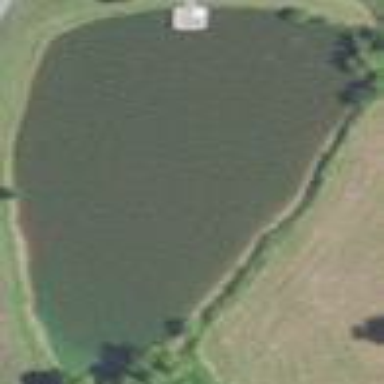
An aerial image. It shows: Pond with natural water.